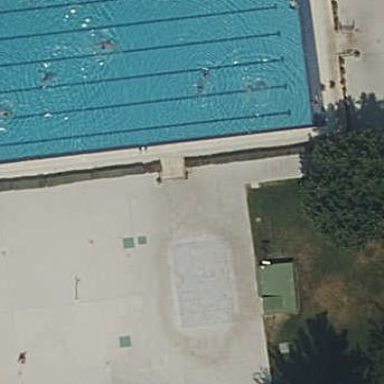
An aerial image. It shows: Swimming pool area designated for leisure and sports activities.